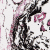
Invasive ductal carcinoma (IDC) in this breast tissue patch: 0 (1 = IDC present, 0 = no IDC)